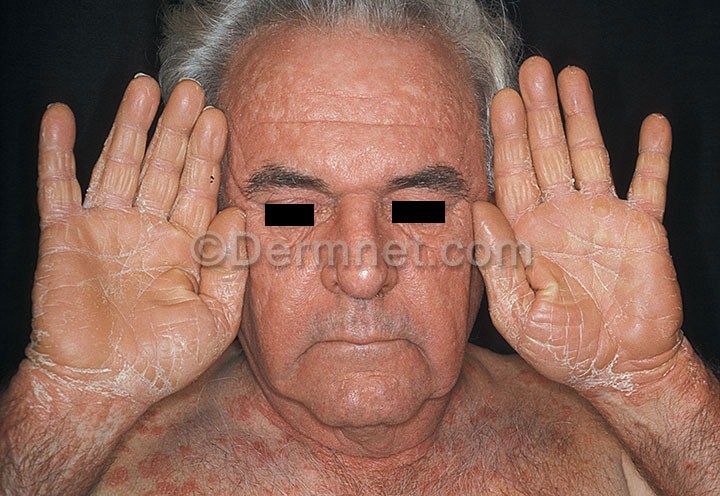
Disease: Psoriasis pictures Lichen Planus and related diseases